Interaction volume radius: 5 \u00c5
Interaction volume height: 10 \u00c5
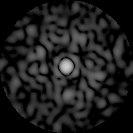
Disorder parameter: 0.8337